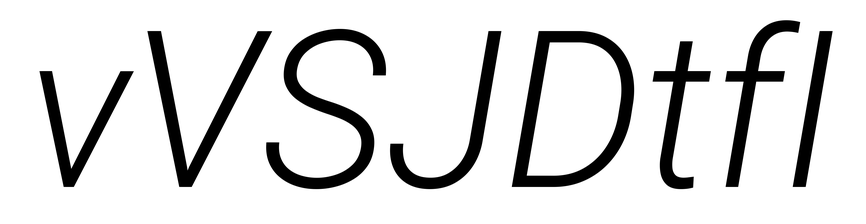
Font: Roboto-Italic_Light_Italic